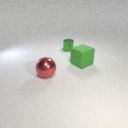
large red metal sphere to the left of small green metal cylinder